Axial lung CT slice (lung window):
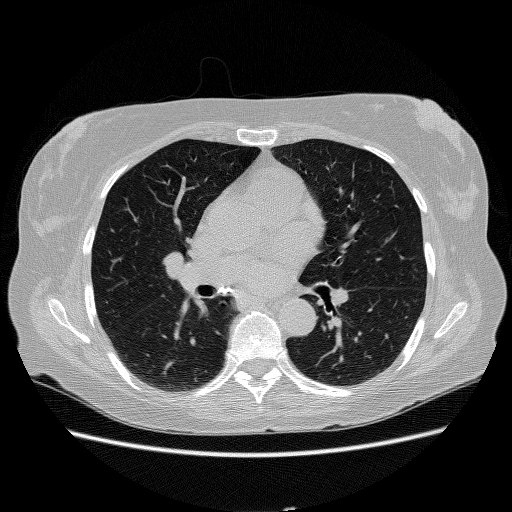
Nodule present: no